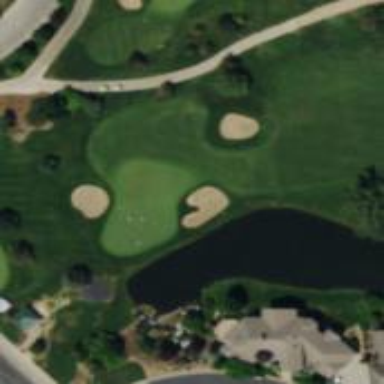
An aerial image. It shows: Golf hole on golf course.